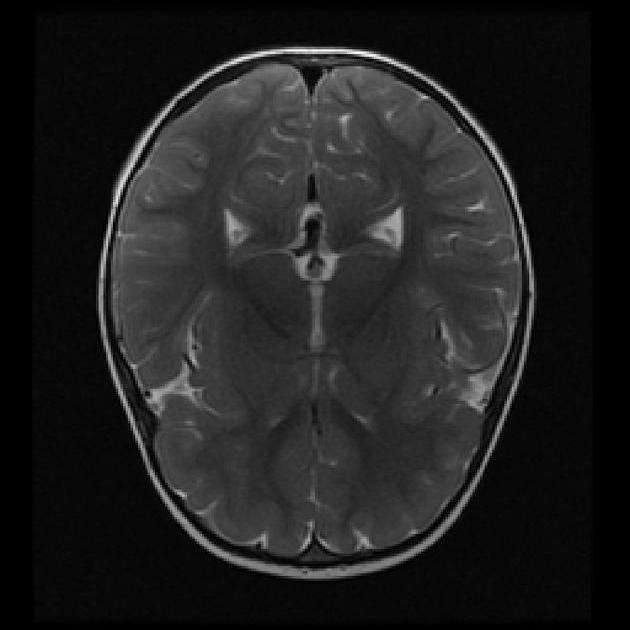
Label: notumor